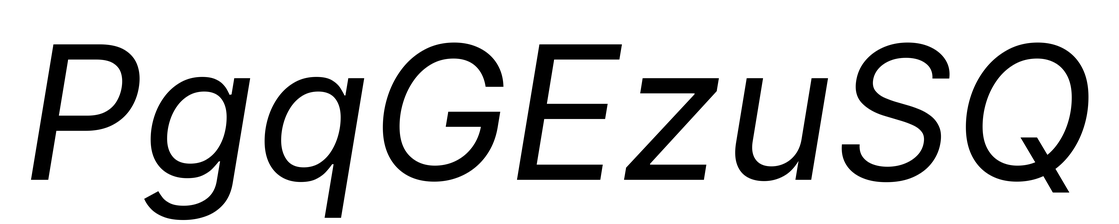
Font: Inter-Italic_Italic